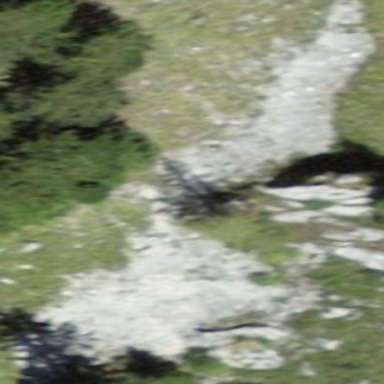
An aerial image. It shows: Natural scree.